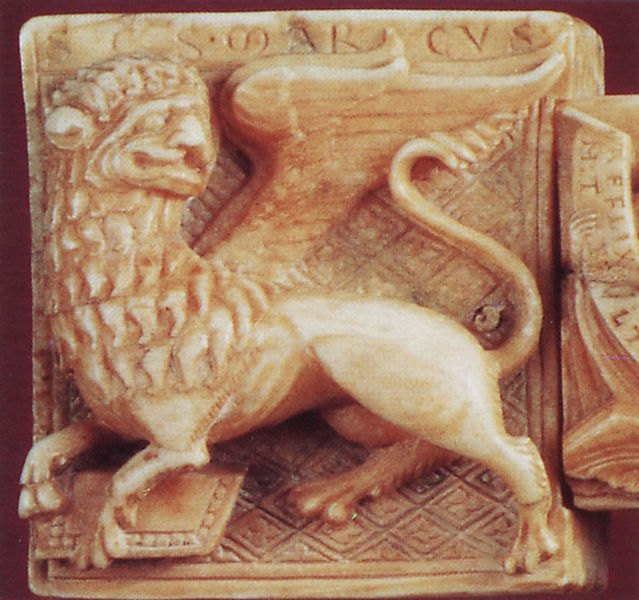
Titel: The Cloisters Cross (Klosterkreuz) , Kreuz aus Bury St. Edmunds
Institution: New York, The Metropolitan Museum of  Art
Schlagwörter: flügel, kopf, braun, hintergrund, marmor, orange, schmuck, säule, weiss, tier, muster, ornament, alt, gesicht, stein, bild, signatur, figur, ohren, skulptur, fell, hufe, mähne, schwanz, relief, schrift, schnabel, venedig, inschrift, pfoten, foto, name, deckel, buch, krallen, fliese, dämon, rom, schnitzerei, pfote, raute, rauten, wachs, schnauze, antik, maul, fabel, greif, löwe, fresko, seife, emblem, geflügelt, chimäre, quadrat, viereck, drache, römisch, elfenbein, alabaster, sphynx, klauen, monster, tatze, klaue, latein, lateinisch, markus, venezianisch, pranke, evangelist, marcus, sankt, kunstwerk, relierf, spinx, pratzen, st, stein relief, makrus, cvs, krakllen, buchdecke, vogelgreif, brief beschwerer, tatzr, lrallen, republic, sanct